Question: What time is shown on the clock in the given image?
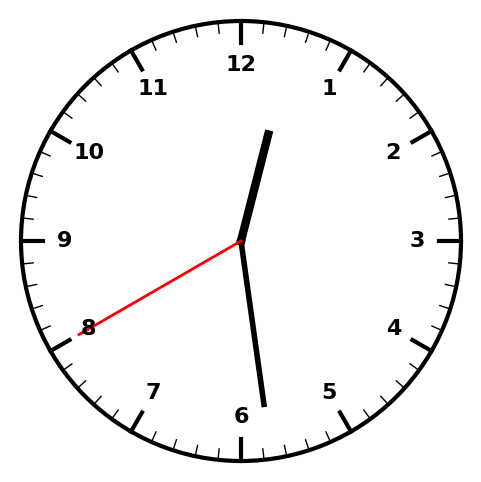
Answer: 12:28:40